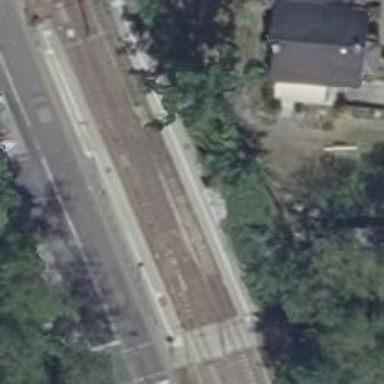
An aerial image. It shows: Tram stop position for public transport.